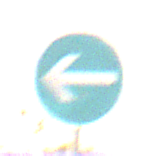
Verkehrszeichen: VorgeschriebeneFahrtrichtungHierLinks
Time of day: SunriseSunset
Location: Outdoor (Nature)
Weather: PartlyCloudy
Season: NotSpecified
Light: Natural